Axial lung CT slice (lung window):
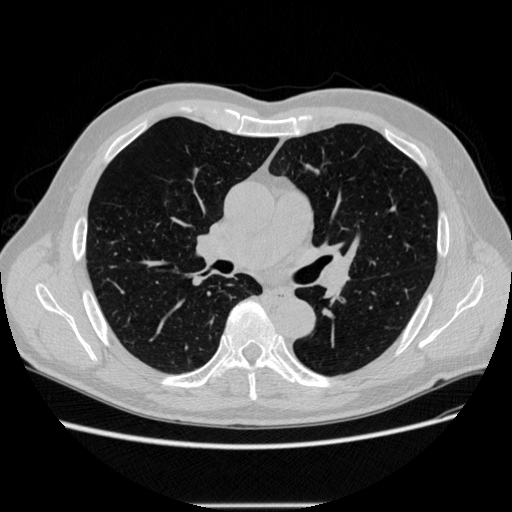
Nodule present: no